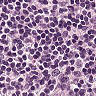
Metastatic tissue present: no